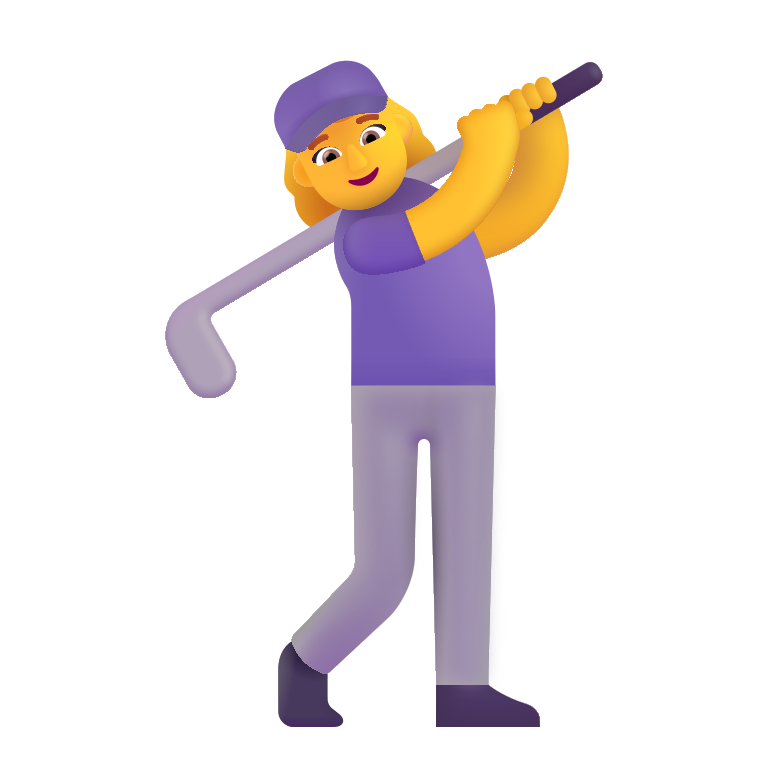
woman golfing color default